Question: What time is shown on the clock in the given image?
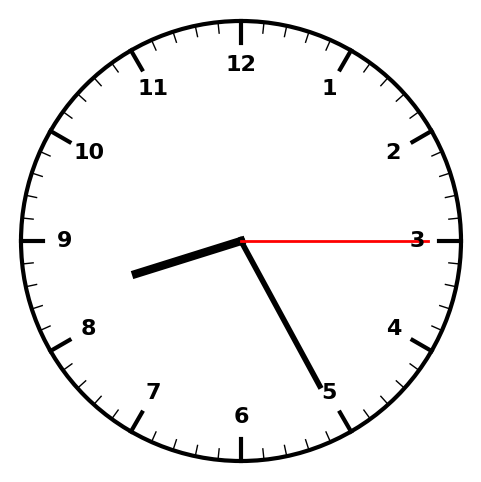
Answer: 08:25:15